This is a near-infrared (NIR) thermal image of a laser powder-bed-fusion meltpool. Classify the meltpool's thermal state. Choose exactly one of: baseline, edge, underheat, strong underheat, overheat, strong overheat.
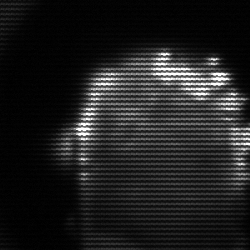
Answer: baseline